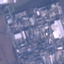
Label: Industrial